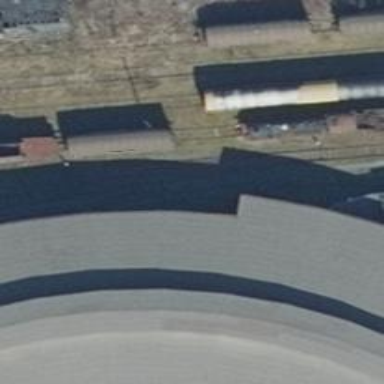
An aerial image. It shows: Railway yard used for servicing trains.